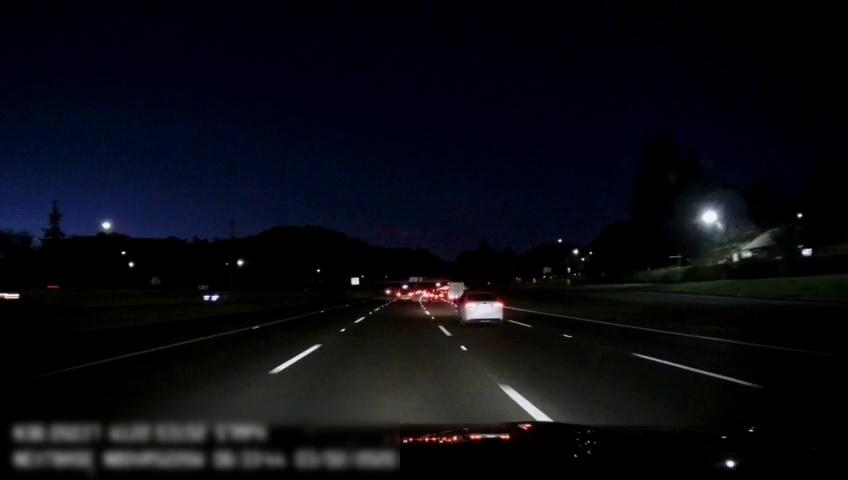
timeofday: Night
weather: Other
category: Drivable Space
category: Vehicles | Car
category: Vehicles | Other LV
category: Vehicles | Car
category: Vehicles | SUV
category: Vehicles | Car
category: Lanes | Alternate Lane
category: Lanes | Current Lane
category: Lanes | Current Lane
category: Lanes | Alternate Lane
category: Lanes | Alternate Lane